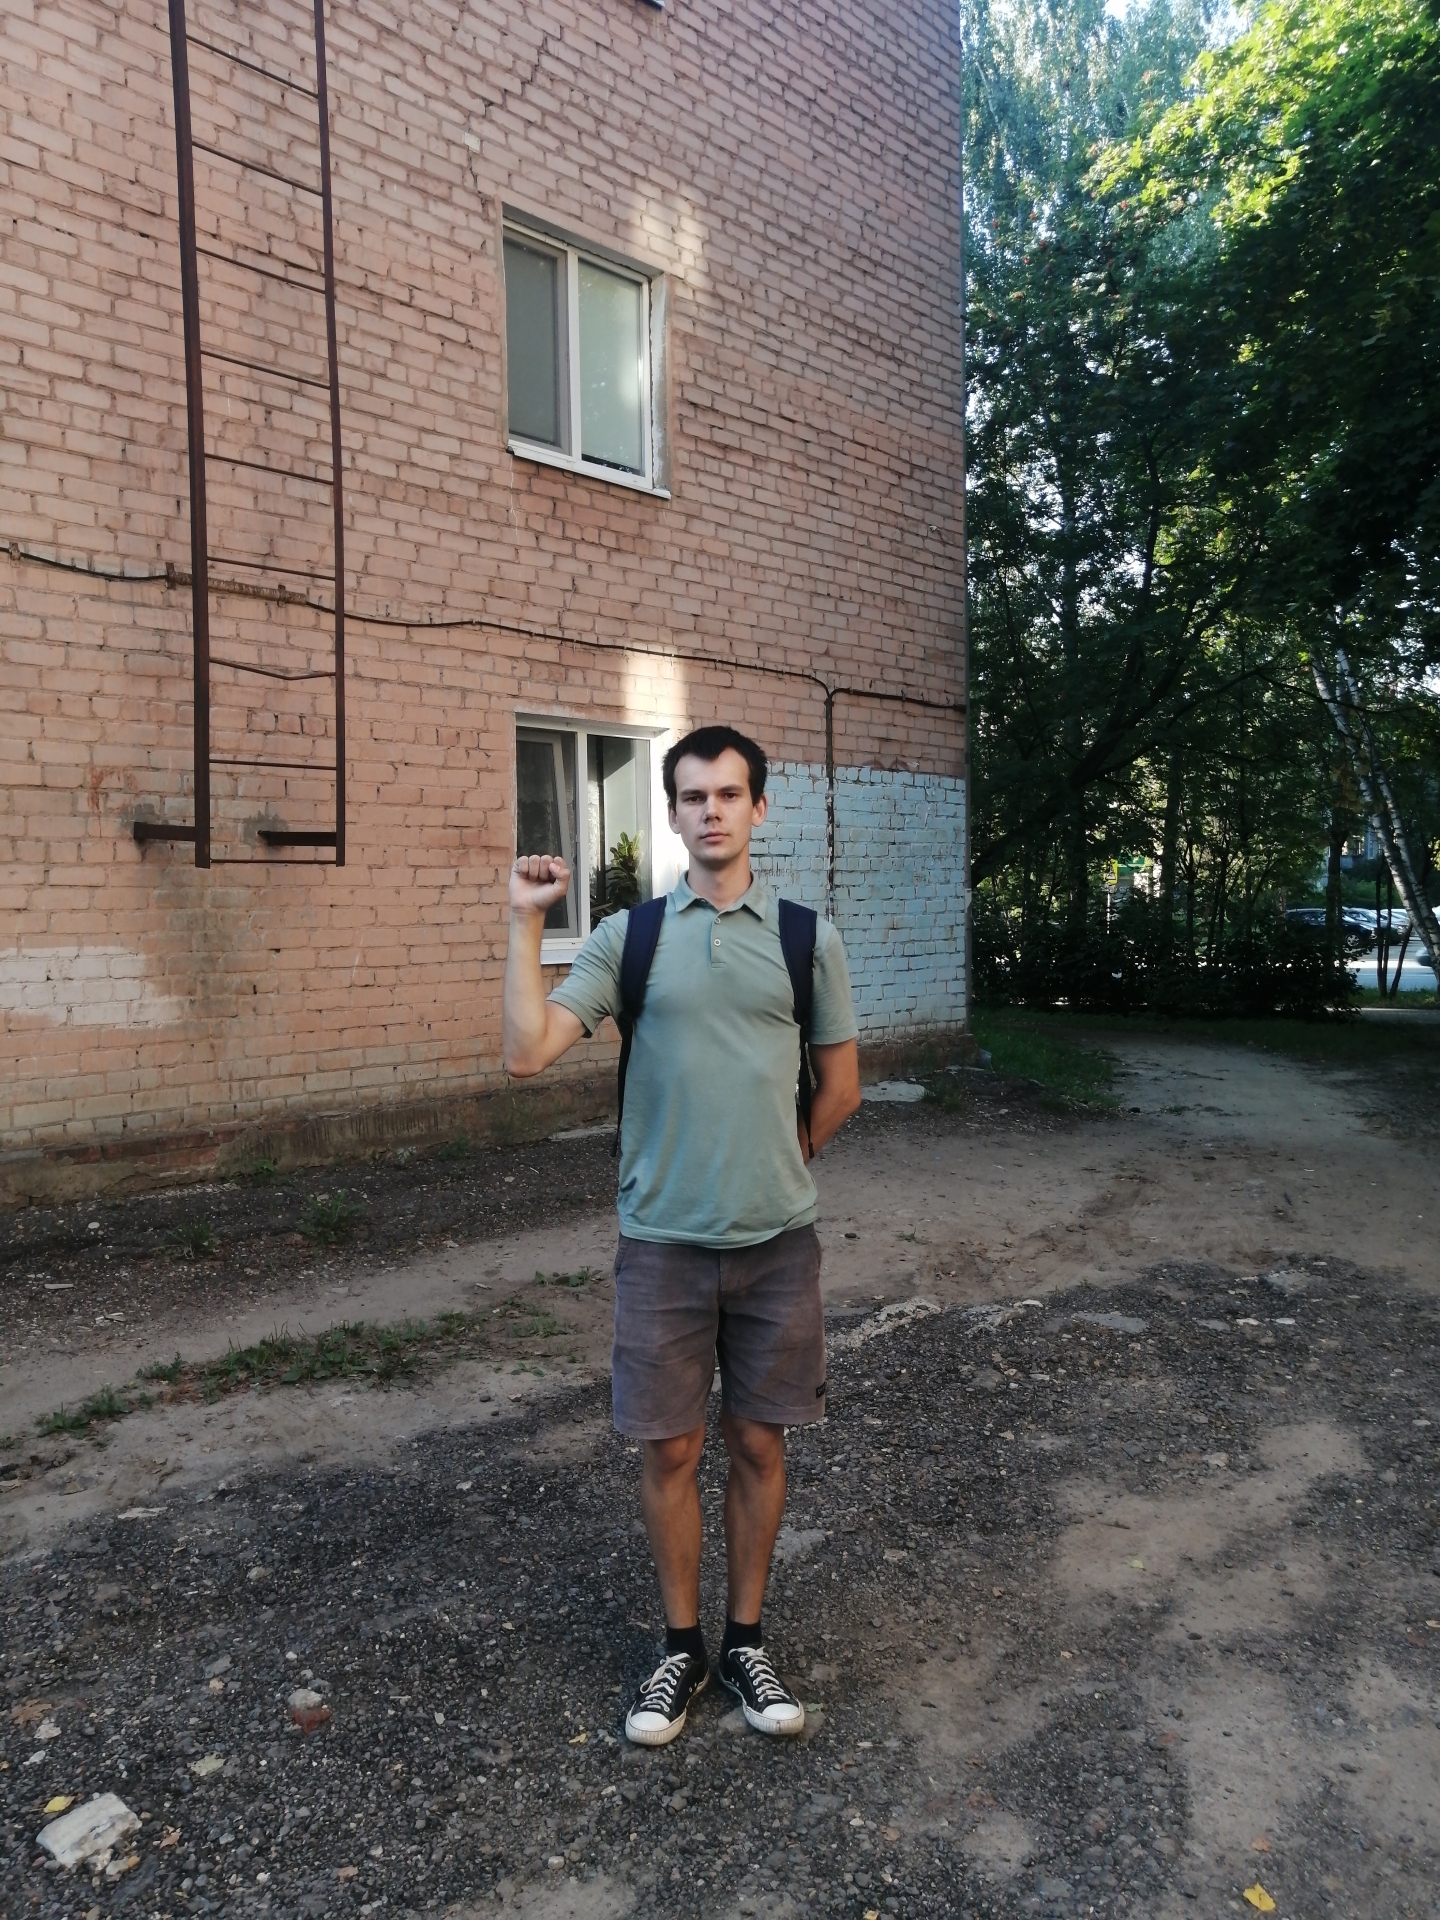
Label: clear